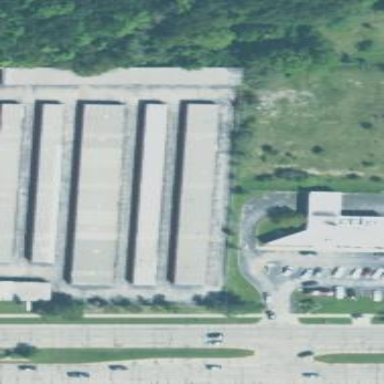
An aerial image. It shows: Storage rental shop.